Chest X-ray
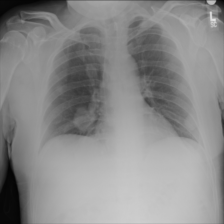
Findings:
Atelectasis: negative
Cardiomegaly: negative
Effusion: negative
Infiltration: negative
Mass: negative
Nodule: negative
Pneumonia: negative
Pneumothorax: negative
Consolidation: negative
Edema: negative
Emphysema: negative
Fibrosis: negative
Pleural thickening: negative
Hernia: negative